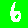
Digit: 6